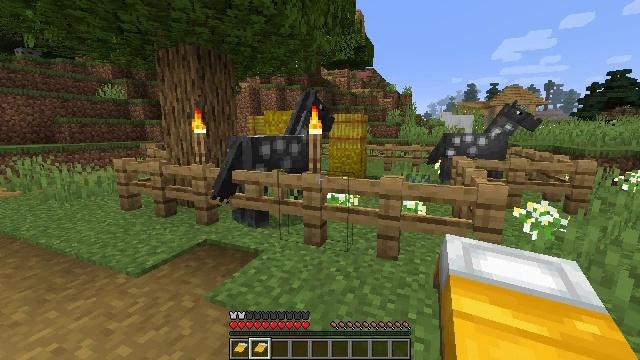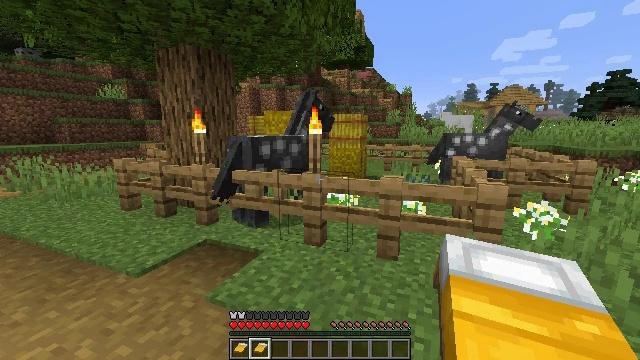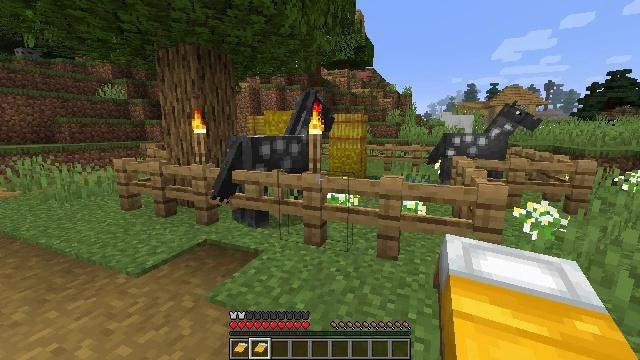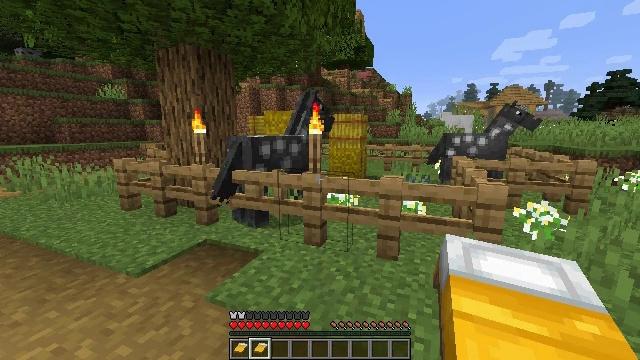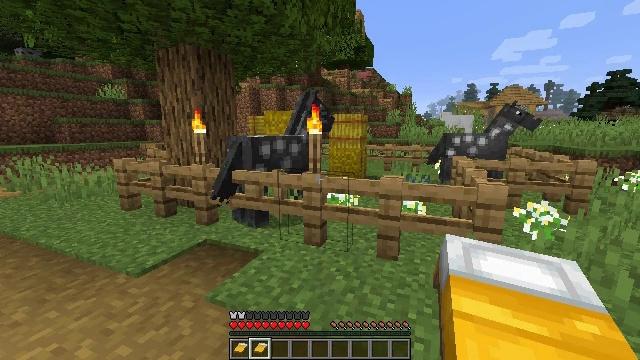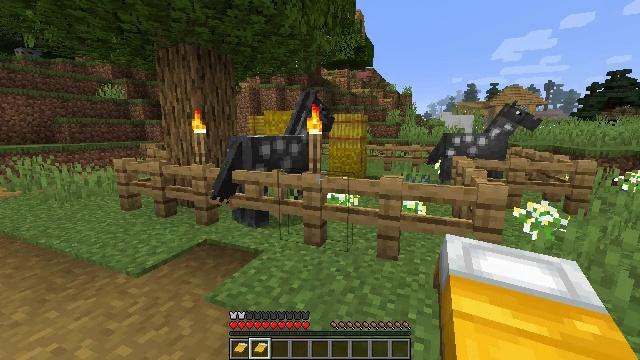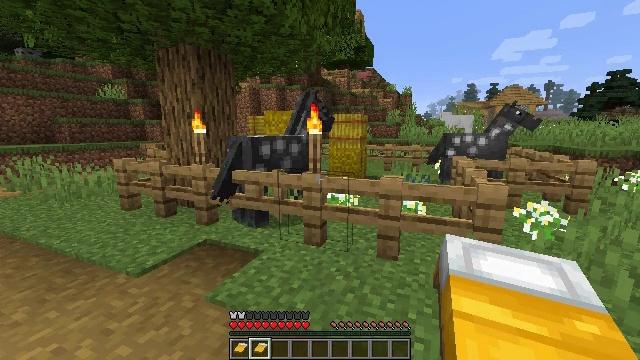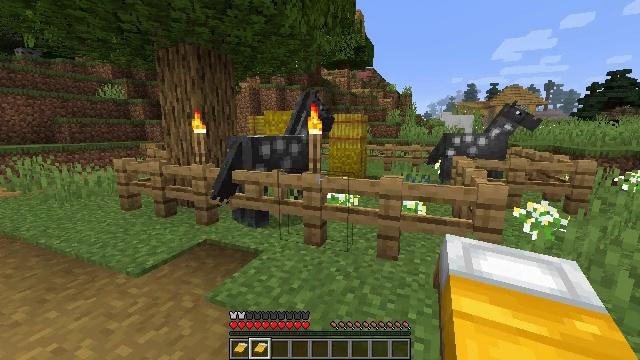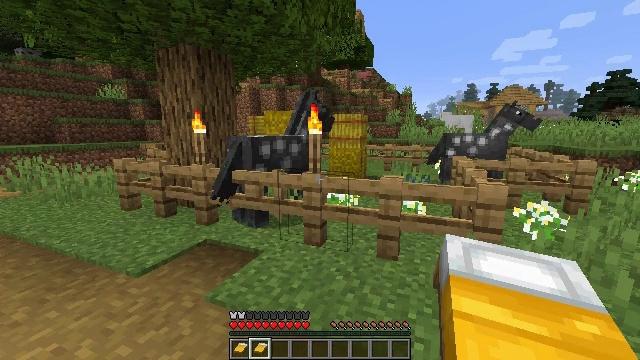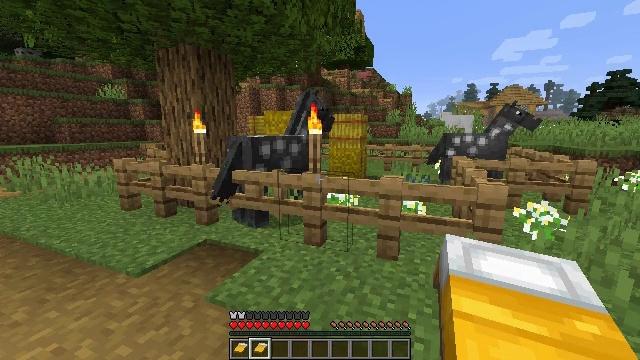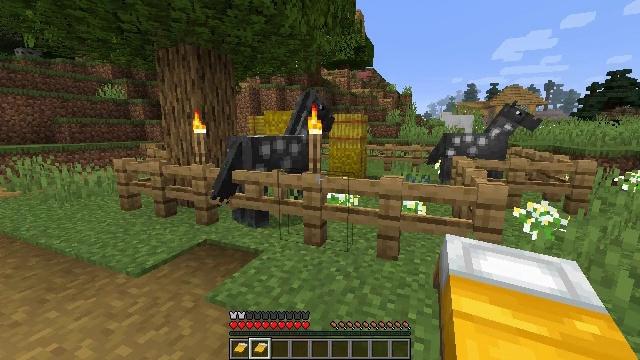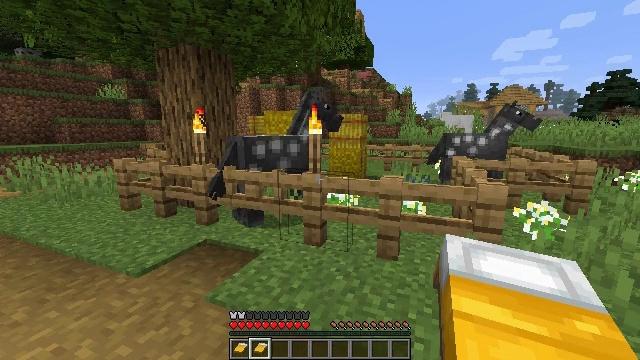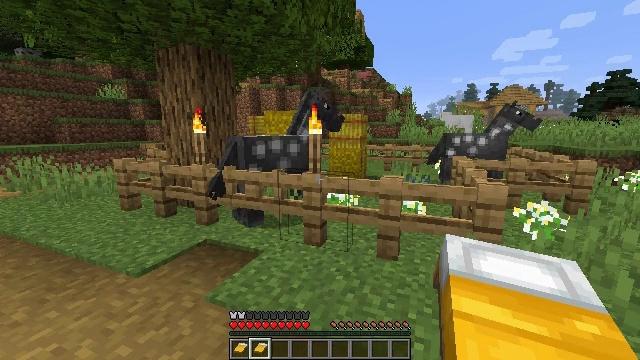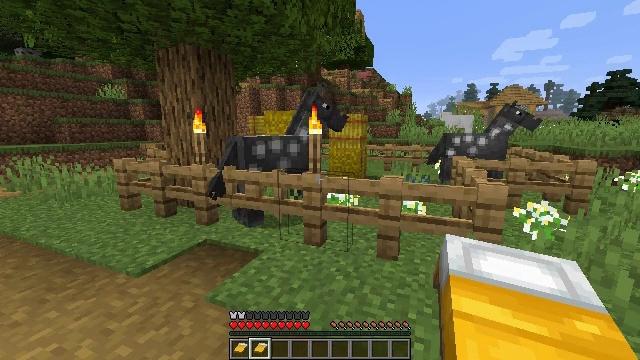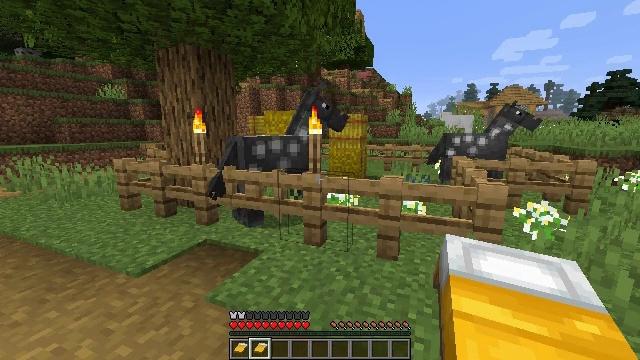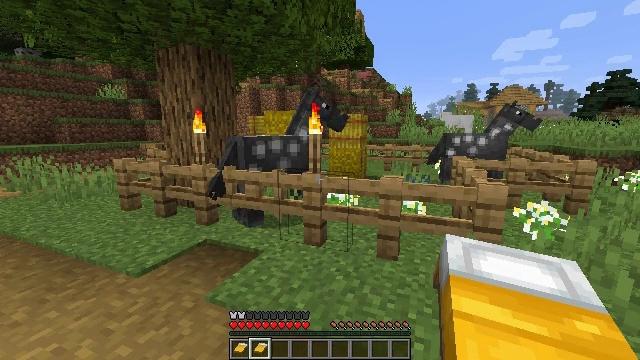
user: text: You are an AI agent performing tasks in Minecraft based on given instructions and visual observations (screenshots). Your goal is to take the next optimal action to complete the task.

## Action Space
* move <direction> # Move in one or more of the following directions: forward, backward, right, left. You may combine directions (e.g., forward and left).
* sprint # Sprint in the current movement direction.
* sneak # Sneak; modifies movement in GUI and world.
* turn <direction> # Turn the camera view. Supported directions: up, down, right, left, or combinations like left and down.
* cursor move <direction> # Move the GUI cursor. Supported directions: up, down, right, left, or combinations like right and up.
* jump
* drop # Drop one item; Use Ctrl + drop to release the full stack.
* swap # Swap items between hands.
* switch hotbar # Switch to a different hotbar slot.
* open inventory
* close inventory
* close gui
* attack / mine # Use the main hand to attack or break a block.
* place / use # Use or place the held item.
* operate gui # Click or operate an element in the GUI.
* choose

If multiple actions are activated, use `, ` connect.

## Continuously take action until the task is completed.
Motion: motion action
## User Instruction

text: Chop down the stripped oak log.
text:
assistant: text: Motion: no_op
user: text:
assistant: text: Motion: no_op
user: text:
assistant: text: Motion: no_op
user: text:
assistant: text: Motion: no_op
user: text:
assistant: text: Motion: no_op
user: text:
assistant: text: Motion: no_op
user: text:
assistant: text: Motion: no_op
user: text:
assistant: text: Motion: no_op
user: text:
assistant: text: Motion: no_op
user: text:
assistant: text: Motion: no_op
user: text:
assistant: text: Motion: no_op
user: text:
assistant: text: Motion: no_op
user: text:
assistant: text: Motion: no_op
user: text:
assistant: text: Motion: no_op
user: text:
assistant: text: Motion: no_op
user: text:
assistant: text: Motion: no_op
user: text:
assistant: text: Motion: no_op
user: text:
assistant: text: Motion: no_op
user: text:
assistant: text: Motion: no_op
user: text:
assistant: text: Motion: no_op
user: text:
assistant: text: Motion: no_op
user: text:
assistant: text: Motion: no_op
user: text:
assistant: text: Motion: no_op
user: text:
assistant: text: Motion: no_op
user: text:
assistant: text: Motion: no_op
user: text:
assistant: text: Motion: no_op
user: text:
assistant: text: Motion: no_op
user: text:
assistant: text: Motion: use / place
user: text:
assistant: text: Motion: use / place
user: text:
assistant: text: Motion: use / place